Question: The question :

As i understand, the loop works like this :
'''
k = 1
while true
{
if k <= N
{
if X == A(k)
exit loop
else
k = k + 1
}
else
exit loop
}
'''
with the initial value is 1 and increment is 1, the loop will end if x = A(k)
So why is the given answer is A :
> If the same value as Xexists in two places ofthe array, the 1st and
N-th elements, kis set to 1
I don't get it !
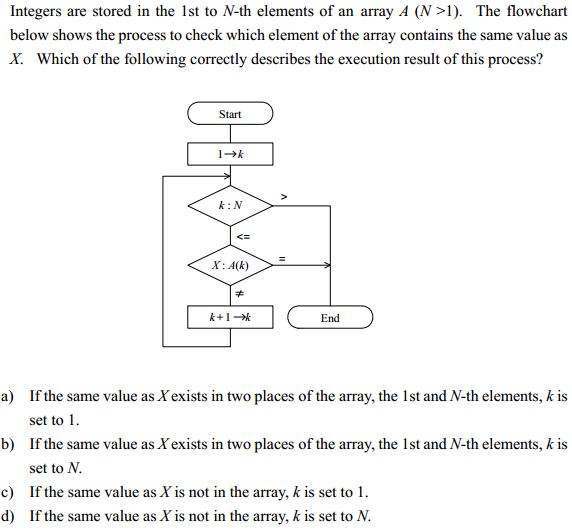
Answer: If the first element of the array equals X, then the loop is left before 'k' is incremented - so it keeps the value it was initialized with, which is 1.